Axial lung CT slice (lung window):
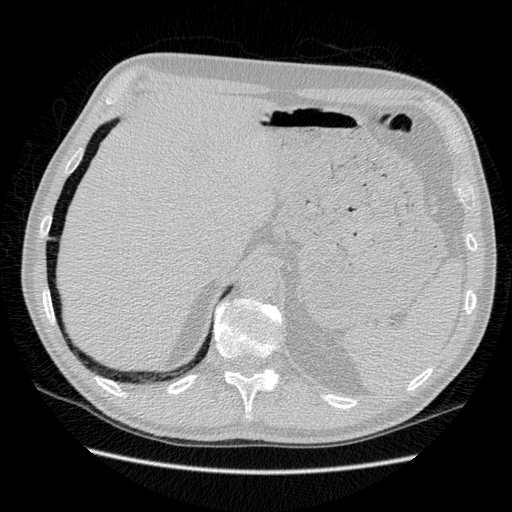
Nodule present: no